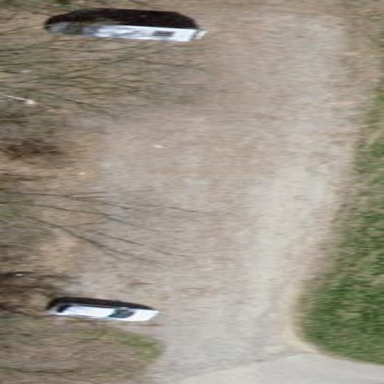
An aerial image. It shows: Parking area with gravel surface.